The image is the raw time-domain waveform of a rolling-element bearing's vibration signal. Based on the visible evidence, which condition applies: normal, inner_race, outer_race, ball?
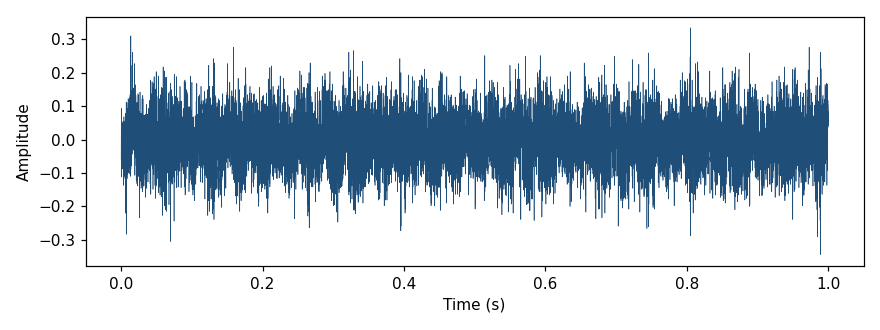
Answer: normal